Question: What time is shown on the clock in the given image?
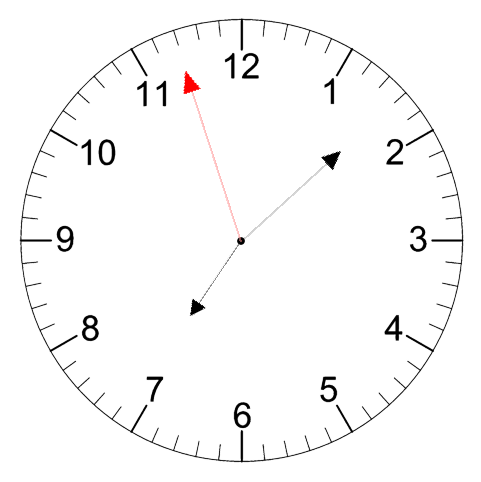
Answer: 07:07:57